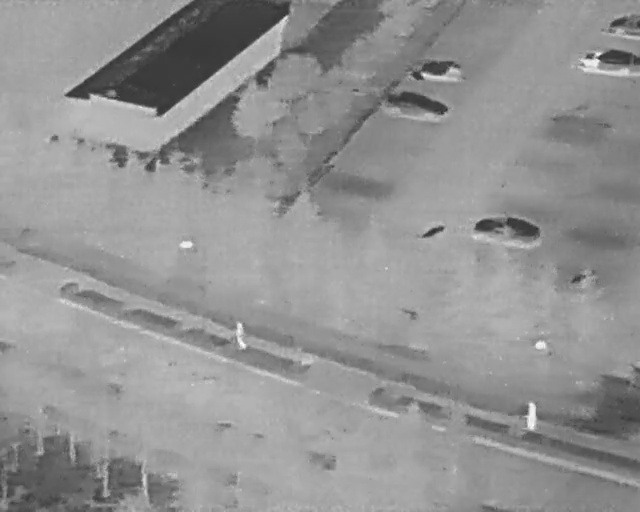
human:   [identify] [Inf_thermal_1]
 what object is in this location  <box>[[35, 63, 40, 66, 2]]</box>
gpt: <ref>1 large person at the center</ref>

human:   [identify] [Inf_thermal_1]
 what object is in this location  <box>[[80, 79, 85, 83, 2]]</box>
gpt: <ref>1 large person at the bottom right</ref>

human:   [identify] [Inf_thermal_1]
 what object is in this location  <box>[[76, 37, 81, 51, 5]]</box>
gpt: <ref>1 medium car at the right</ref>